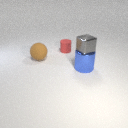
large blue metal cylinder to the right of small red rubber cylinder